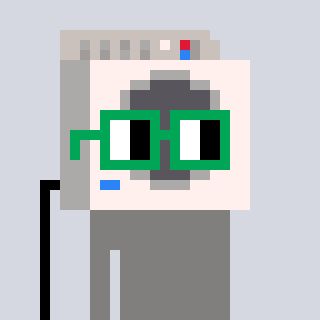
a pixel art character with square green glasses, a washing machine-shaped head and a bluegrey-colored body on a cool background